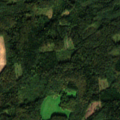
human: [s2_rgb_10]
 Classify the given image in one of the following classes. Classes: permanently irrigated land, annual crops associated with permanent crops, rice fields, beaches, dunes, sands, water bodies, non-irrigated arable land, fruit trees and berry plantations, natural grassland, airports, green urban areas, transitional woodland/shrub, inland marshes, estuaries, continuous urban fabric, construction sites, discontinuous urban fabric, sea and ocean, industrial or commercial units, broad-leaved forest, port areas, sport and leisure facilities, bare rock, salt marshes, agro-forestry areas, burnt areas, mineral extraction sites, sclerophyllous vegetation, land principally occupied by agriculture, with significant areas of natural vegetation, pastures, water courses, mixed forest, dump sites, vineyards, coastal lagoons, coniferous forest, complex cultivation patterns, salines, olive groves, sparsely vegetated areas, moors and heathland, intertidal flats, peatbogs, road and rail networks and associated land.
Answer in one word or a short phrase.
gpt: non-irrigated arable land, broad-leaved forest, coniferous forest, mixed forest